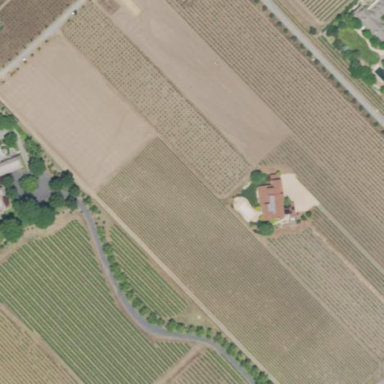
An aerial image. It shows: Vineyard with grape crops.